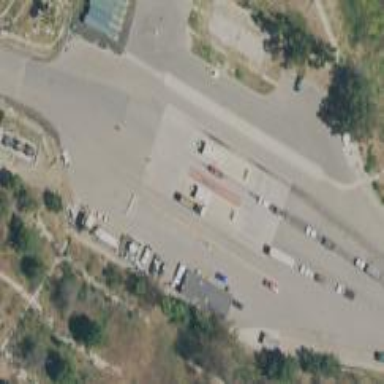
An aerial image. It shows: Weighbridge facility.